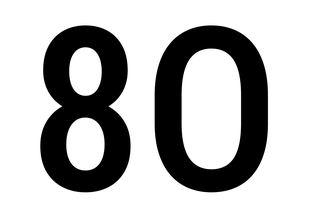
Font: Roboto_Condensed_Medium